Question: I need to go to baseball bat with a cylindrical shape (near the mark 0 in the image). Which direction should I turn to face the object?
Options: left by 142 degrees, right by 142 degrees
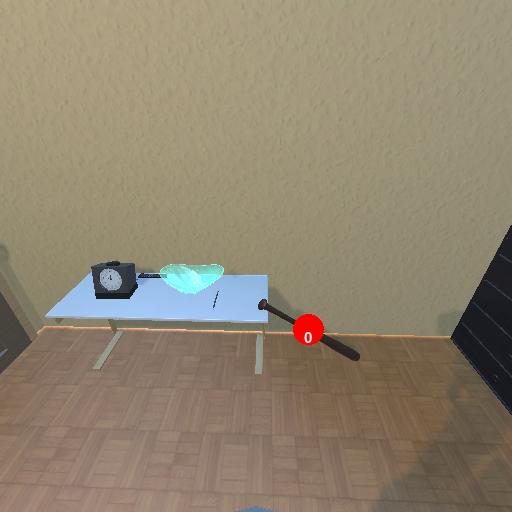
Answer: left by 142 degrees